Brain MRI, t2w sequence, axial 2D slice.
Patient: age 37, sex F, weight 95 kg, height 1.95 m
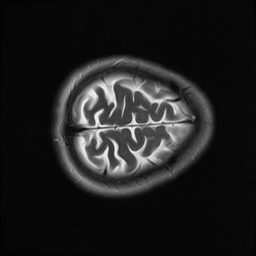